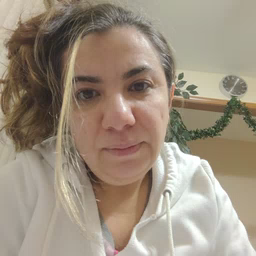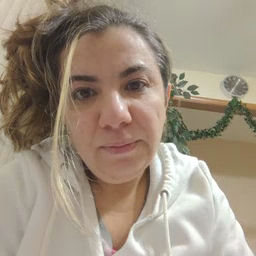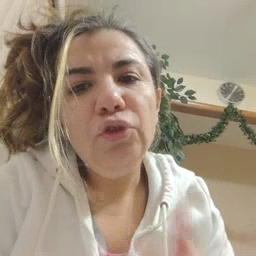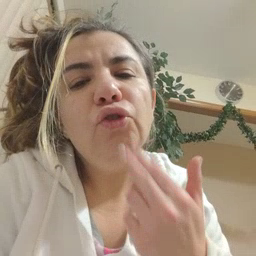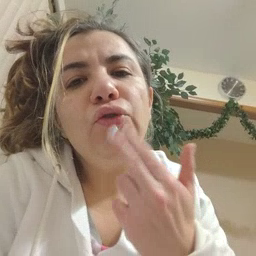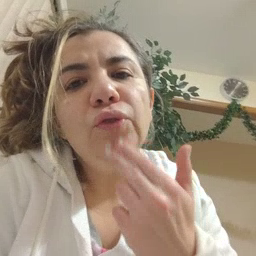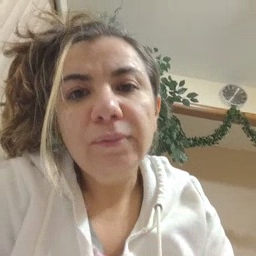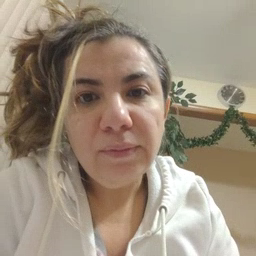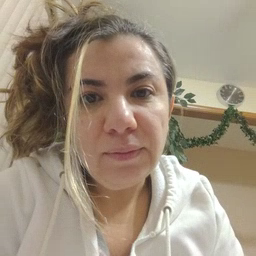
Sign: cute